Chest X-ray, PA view. Patient: 59 years old, sex M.
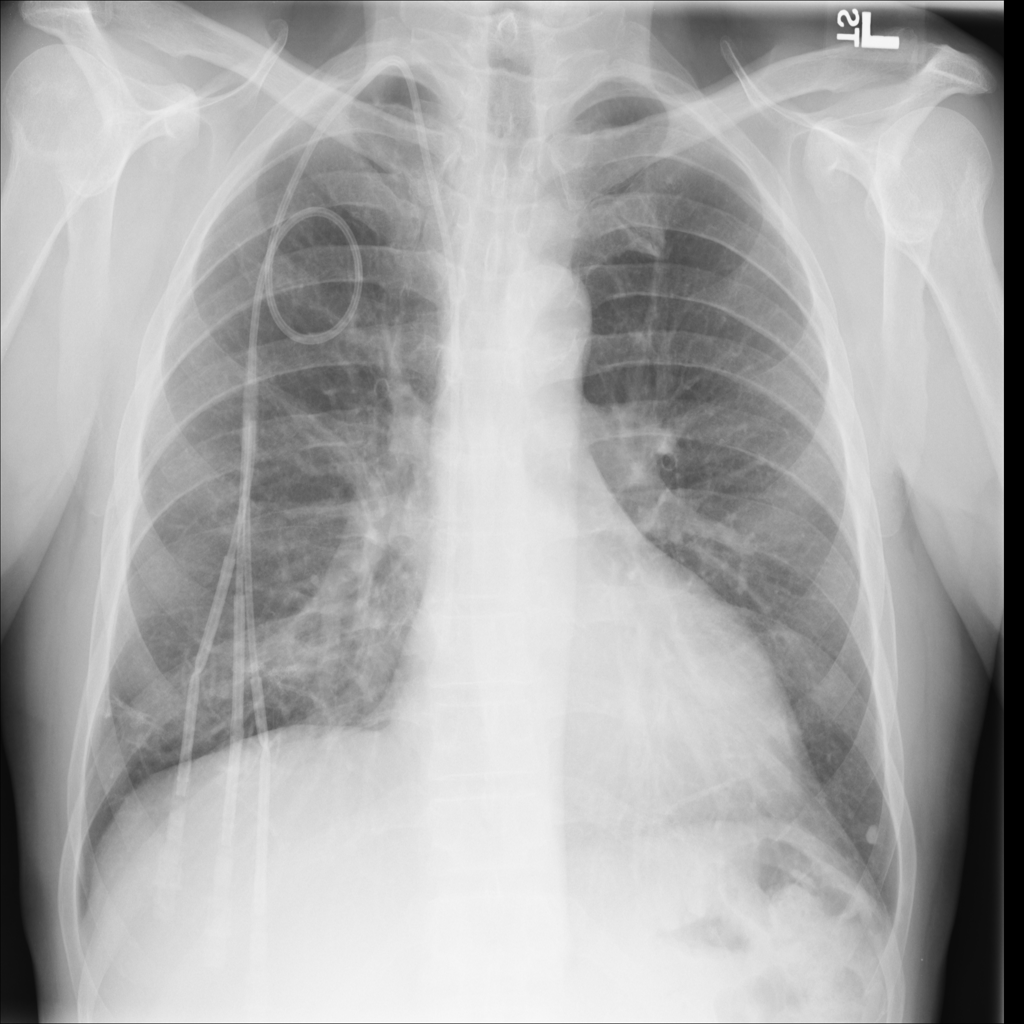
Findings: No Finding